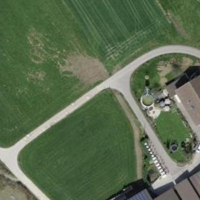
EUNIS habitat code: 25
Species observed at this site:
Tettigonia viridissima
Nemobius sylvestris